Question: I am using dat.gui to provide an interface for an application to control the scene similar to the following example:
<URL>
Problem:
I need to add an action to the checkbox and another action to the text (display Outline) next to the checkbox.

For example, there is a text in the scene. When I click the checkbox, it must show/Hide the text and when I click the "displayOutline" it must zoom in to the text. However, in the above link, when you click the text or the checkbox, one action is happened. I cannot add different actions to the text and checkbox.
Code:
'''
var folder1 = gui.addFolder('Basement');
folder1.add( parameters, 'visible' ).name('Lot 1');
var spans = document.getElementsByTagName('span');
for (var i = 0, l = spans.length; i < l; i++){
var text = spans[i].textContent || spans[i].innerText;
if (text == "displayOutline")
{
var checkbox = spans[i].nextSibling.firstChild;
checkbox.addEventListener('click', function(event){
// Do something with the checkbox
alert("checked");
});
}
}
'''
Question:
How can I add different actions to the checkbox and the text next to the checkbox?
Thank you for your help.
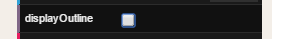
Answer: Well, you want to hack dat.gui so you should, um, hack it. Look at the generated tags. There is a tag that looks like this:
'''
<span class="property-name">displayOutline</span>
'''
So retrieve that element, and add a click handler to it. This is in addition to the handler you already added. Your handler will still be called when the label is clicked, but the new handler will only be called when the label is clicked. So you'll need to add some sort of flag to prevent your checkBox click handler from executing when only the label is clicked.
'''
var spans = document.getElementsByTagName('span');
var _labelClickHandlerCalled = false;
for (var i = 0, l = spans.length; i < l; i++){
var text = spans[i].textContent || spans[i].innerText;
if (text == "displayOutline")
{
spans[i].addEventListener('click', function(event){
_labelClickHandlerCalled = true;
console.log("label checked");
});
var checkbox = spans[i].nextSibling.firstChild;
checkbox.addEventListener('click', function(event){
if (_labelClickHandlerCalled) {
_labelClickHandlerCalled = false;
return;
}
console.log("checkbox checked");
});
}
}
'''
It ain't pretty, but it works.